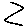
Label: zigzag